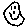
Label: smiley face